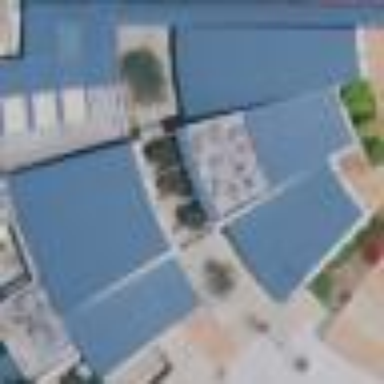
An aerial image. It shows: Educational building.